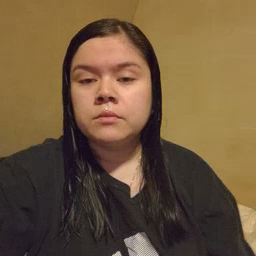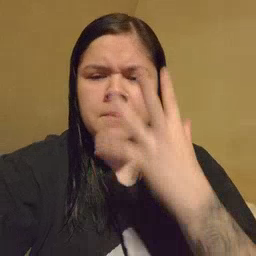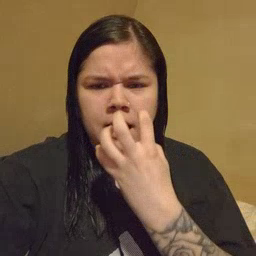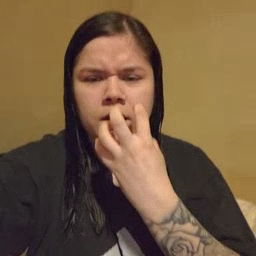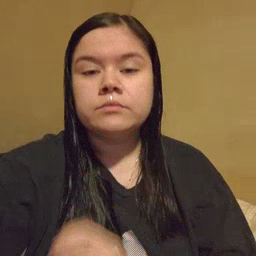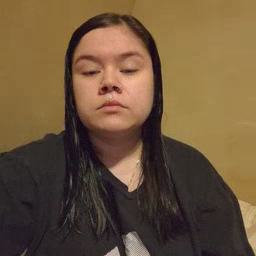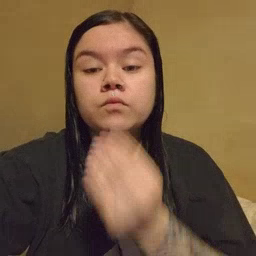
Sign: mad